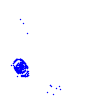
Particle: electron